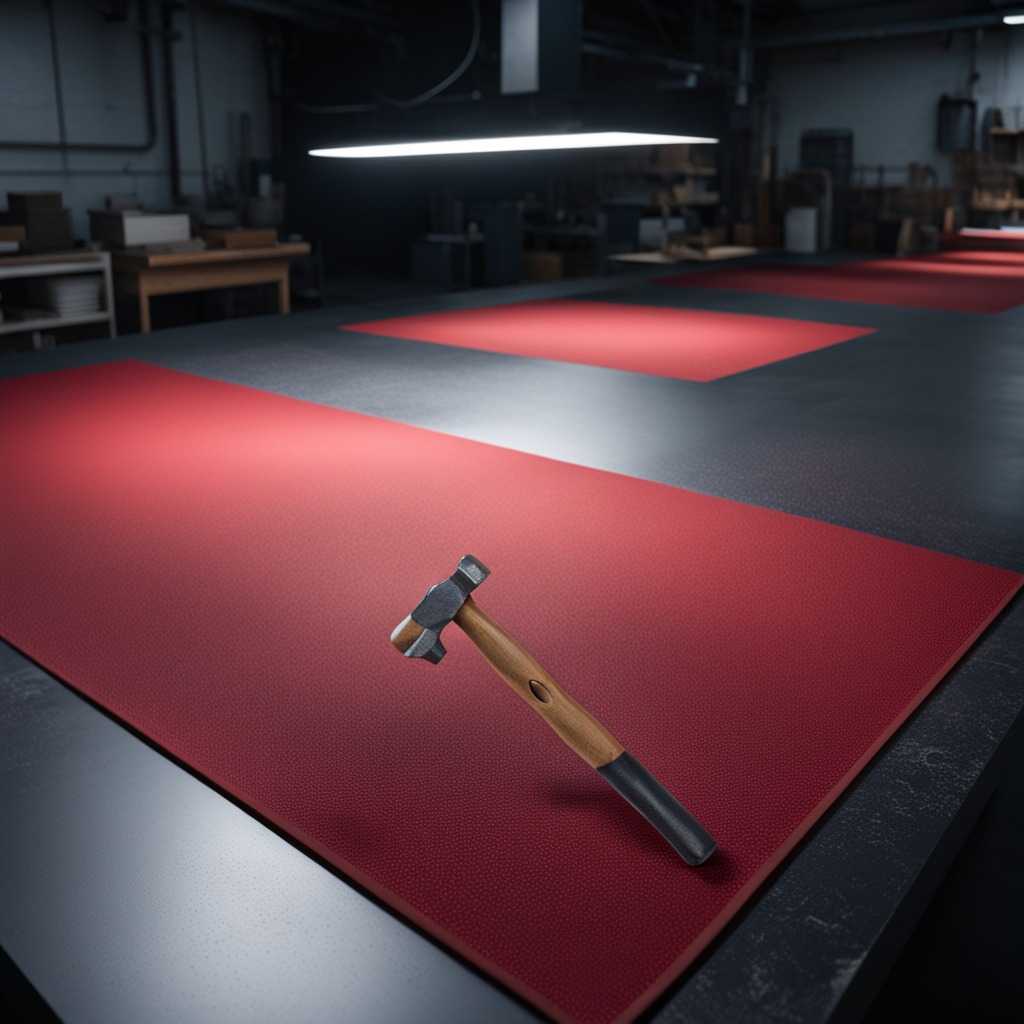
A hammer lies on the tabletop.